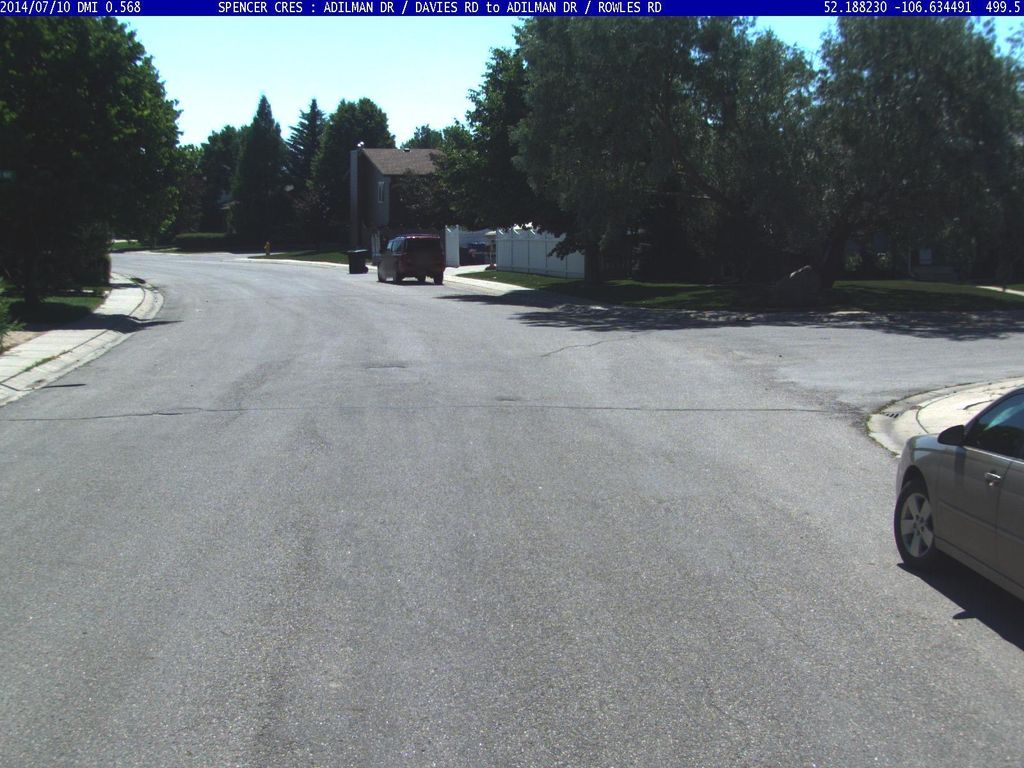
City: saskatoon